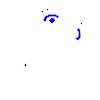
Particle: pion